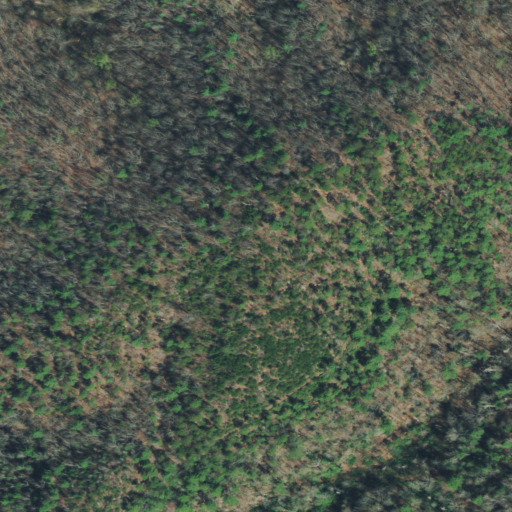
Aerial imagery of mountains in Tennessee named Hatcher Mountain containing mixed forest, deciduous forest, evergreen forest, and shrub